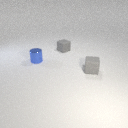
small gray rubber cube behind small gray rubber cube